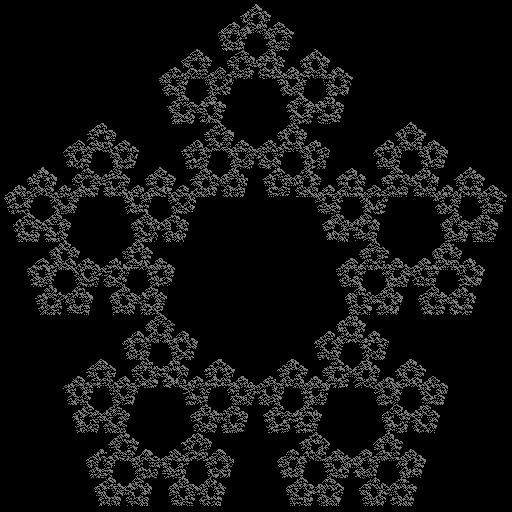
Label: sierpinski_pentagon